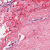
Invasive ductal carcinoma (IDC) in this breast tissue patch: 0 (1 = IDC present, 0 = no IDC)